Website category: university
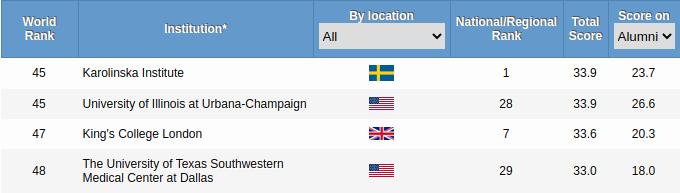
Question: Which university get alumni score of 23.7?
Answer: Karolinska Institute

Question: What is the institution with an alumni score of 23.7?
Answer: Karolinska Institute

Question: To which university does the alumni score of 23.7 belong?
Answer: Karolinska Institute

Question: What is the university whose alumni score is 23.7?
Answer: Karolinska Institute

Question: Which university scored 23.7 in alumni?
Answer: Karolinska Institute

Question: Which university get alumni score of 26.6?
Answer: University of Illinois at Urbana-Champaign

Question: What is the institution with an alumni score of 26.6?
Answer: University of Illinois at Urbana-Champaign

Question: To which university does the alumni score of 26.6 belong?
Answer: University of Illinois at Urbana-Champaign

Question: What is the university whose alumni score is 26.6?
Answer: University of Illinois at Urbana-Champaign

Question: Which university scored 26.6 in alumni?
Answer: University of Illinois at Urbana-Champaign

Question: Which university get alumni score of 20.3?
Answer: King's College London

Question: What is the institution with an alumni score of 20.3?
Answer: King's College London

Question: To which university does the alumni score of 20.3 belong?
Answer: King's College London

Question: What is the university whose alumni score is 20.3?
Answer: King's College London

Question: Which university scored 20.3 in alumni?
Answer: King's College London

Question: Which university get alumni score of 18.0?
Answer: The University of Texas Southwestern Medical Center at Dallas

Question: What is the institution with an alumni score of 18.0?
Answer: The University of Texas Southwestern Medical Center at Dallas

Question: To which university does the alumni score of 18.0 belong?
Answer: The University of Texas Southwestern Medical Center at Dallas

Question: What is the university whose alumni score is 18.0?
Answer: The University of Texas Southwestern Medical Center at Dallas

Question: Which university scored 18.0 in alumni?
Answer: The University of Texas Southwestern Medical Center at Dallas